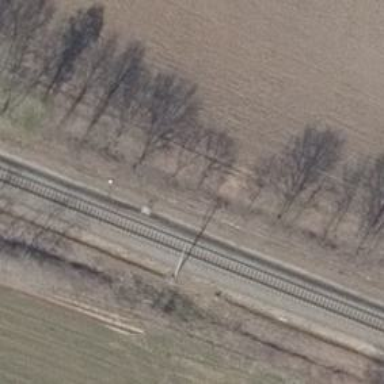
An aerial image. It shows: Railway signal.